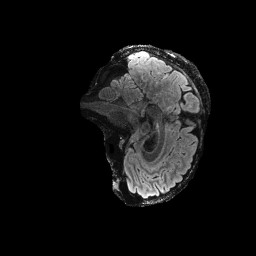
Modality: FLAIR
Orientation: sagittal
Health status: ill
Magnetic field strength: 3 T